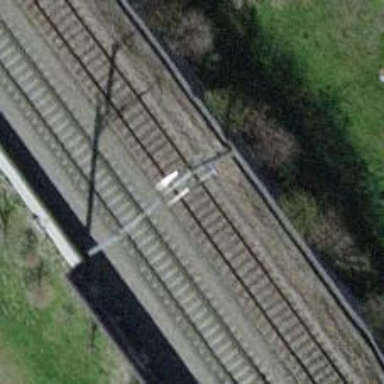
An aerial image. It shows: Single-track railway with electrified contact lines.